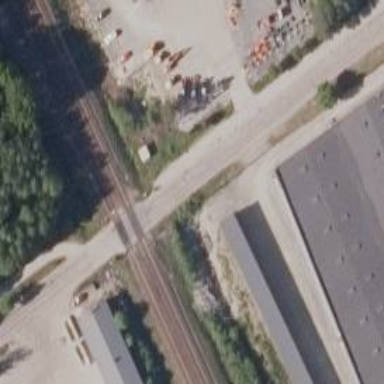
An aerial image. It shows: Railway track with continuous electrified contact line.